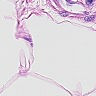
Metastatic tissue present: no